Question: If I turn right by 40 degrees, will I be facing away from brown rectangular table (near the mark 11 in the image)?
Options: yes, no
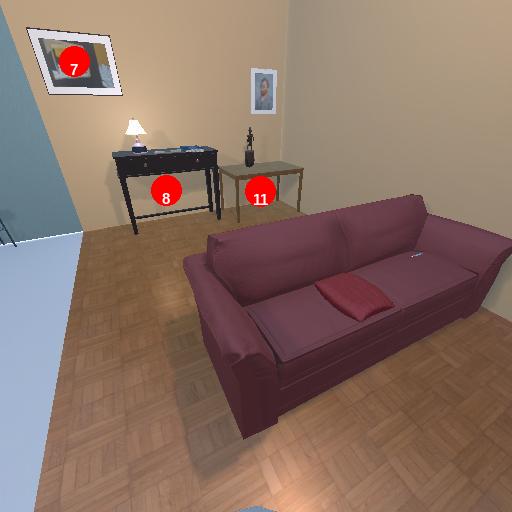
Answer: yes